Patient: sex F, age 70
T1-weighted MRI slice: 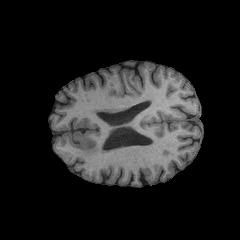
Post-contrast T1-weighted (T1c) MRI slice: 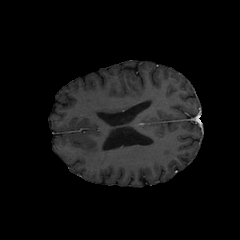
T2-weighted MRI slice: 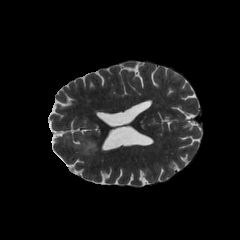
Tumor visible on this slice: yes
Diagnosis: Oligodendroglioma, IDH-mutant, 1p/19q-codeleted
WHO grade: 2